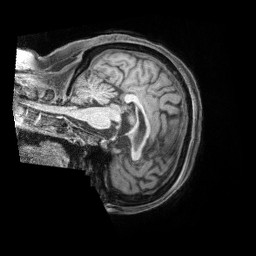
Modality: T1w
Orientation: sagittal
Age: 51
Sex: female
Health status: ill
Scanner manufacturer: siemens
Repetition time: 2.4 s
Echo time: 0.00231 s